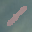
Label: 1